Question: I want the alert to trigger each time the I type on '.simditor-body':

'''
Template.postSubmit.events({
"change .simditor-body": function() {
alert("worked");
}
});
'''
But right now nothing happens. What am I doing wrong?
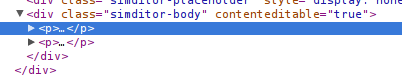
Answer: There is no 'change' event on 'contenteditable' so you should be using 'keypress' event like:
'''
Template.postSubmit.events({
"keypress .simditor-body": function() {
alert("worked");
}
});
'''
Also check <URL> for a list of available events.